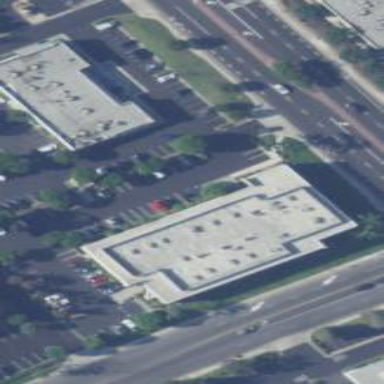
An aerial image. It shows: Commercial building.